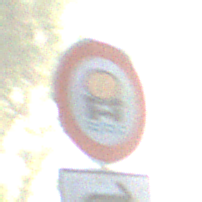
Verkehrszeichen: VerbotFahrzeugeWassergefaehrdenderLadung
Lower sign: RichtungsangabeDurchPfeile5
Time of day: SunriseSunset
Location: Outdoor (Suburban)
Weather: PartlyCloudy
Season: NotSpecified
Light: Natural